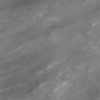
Label: not_dusty